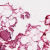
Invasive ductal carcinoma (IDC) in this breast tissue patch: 0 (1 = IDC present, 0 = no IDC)